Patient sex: M
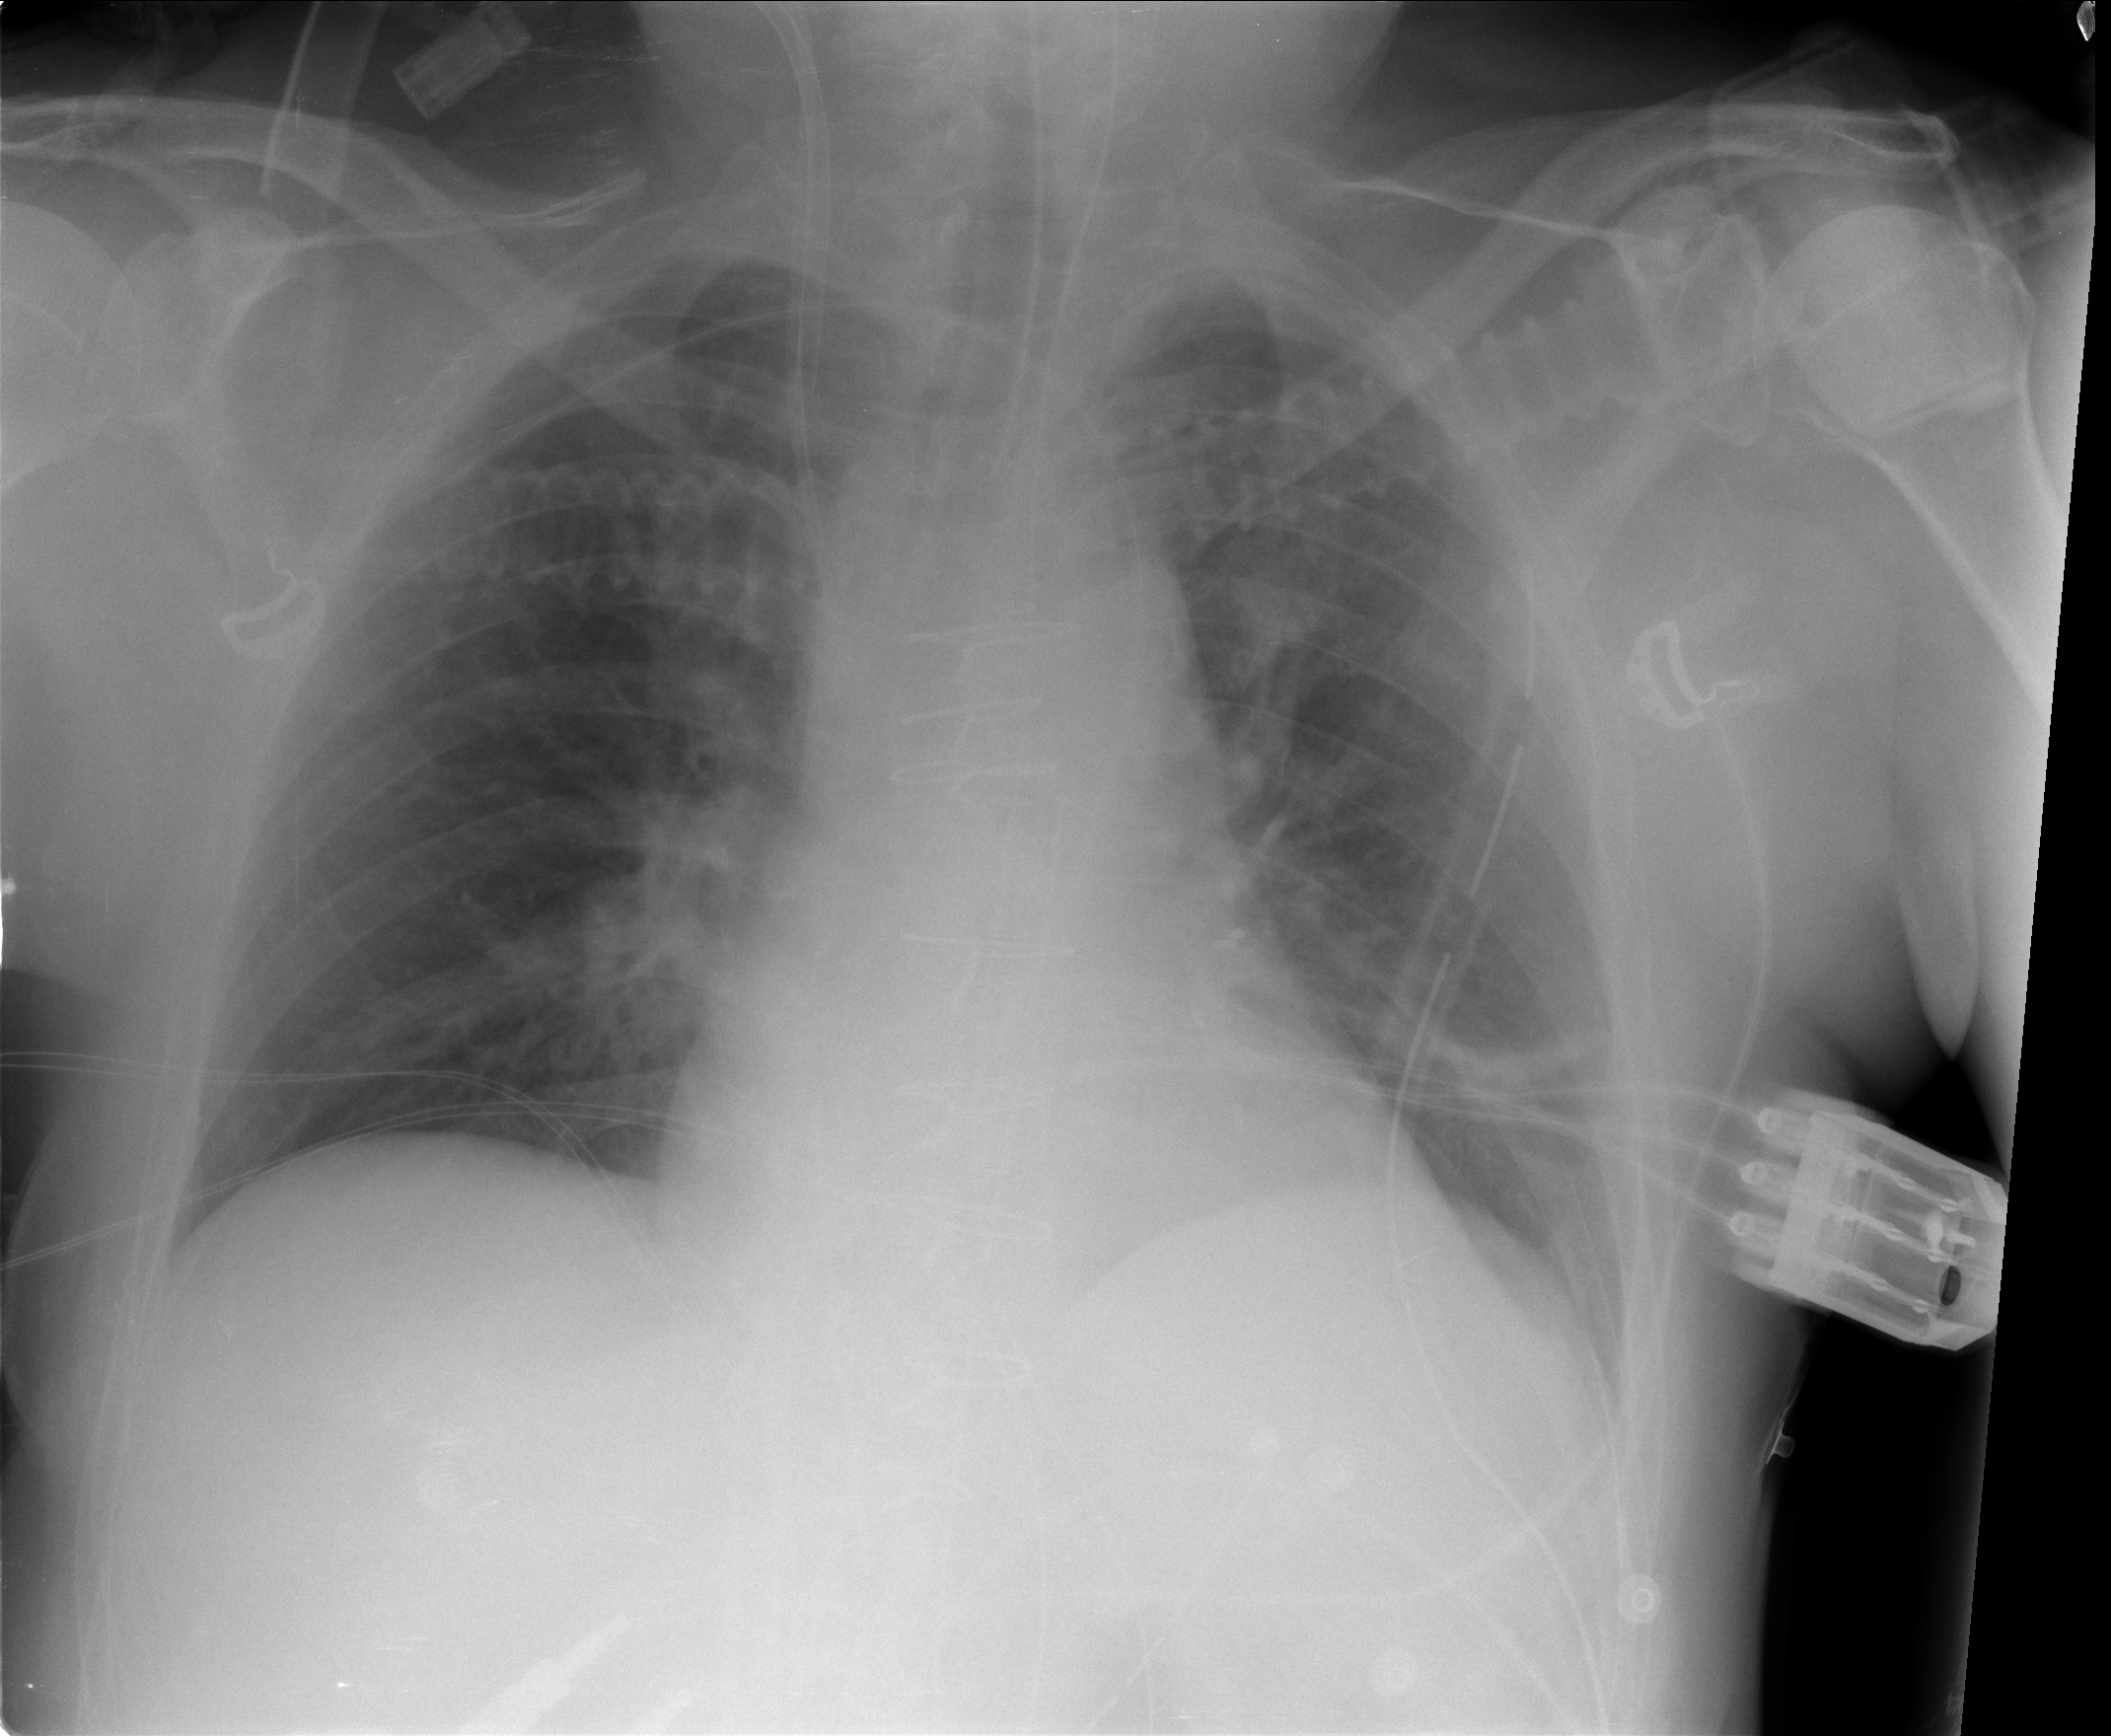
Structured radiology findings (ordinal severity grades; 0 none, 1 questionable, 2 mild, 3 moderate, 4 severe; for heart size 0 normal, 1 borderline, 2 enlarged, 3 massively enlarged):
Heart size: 0
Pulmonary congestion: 2
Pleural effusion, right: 0
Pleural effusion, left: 0
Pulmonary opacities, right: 0
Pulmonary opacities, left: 0
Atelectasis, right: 0
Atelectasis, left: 0